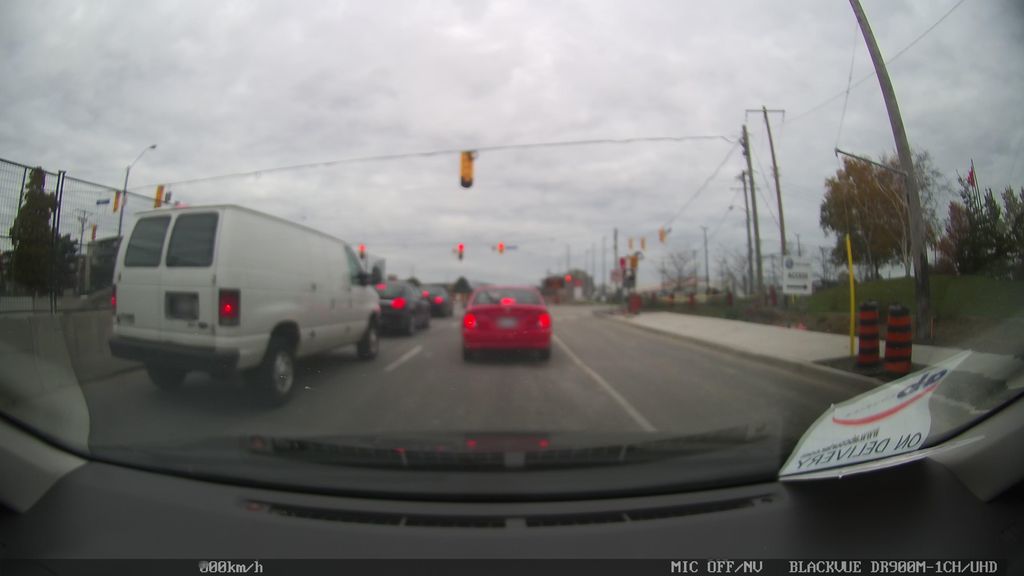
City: toronto